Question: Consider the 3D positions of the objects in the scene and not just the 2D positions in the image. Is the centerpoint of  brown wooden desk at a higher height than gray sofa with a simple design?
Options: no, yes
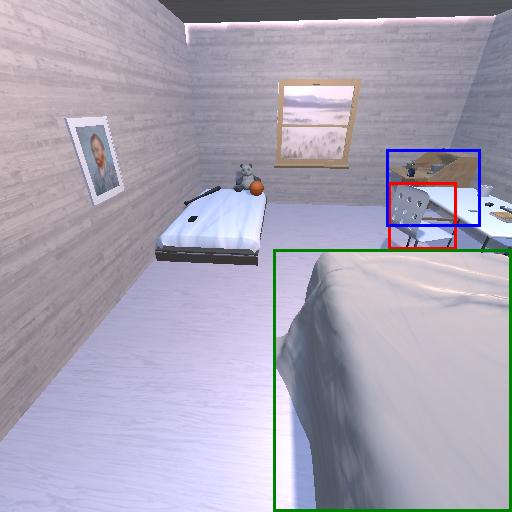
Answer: no